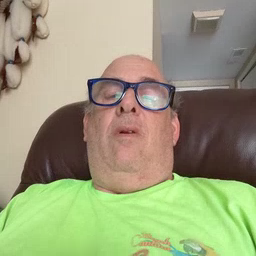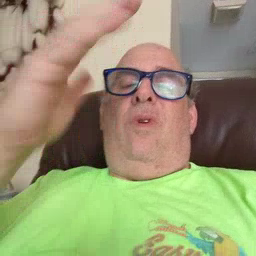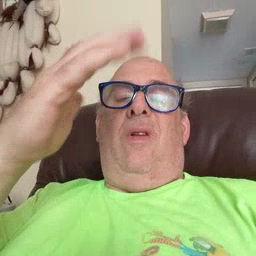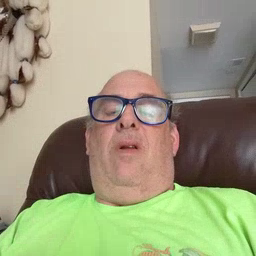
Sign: tree